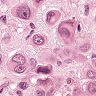
Metastatic tissue present: yes